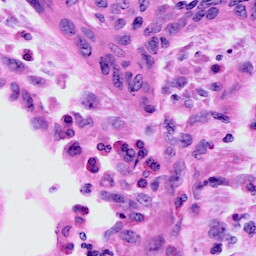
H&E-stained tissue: Cervix